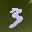
Label: 3